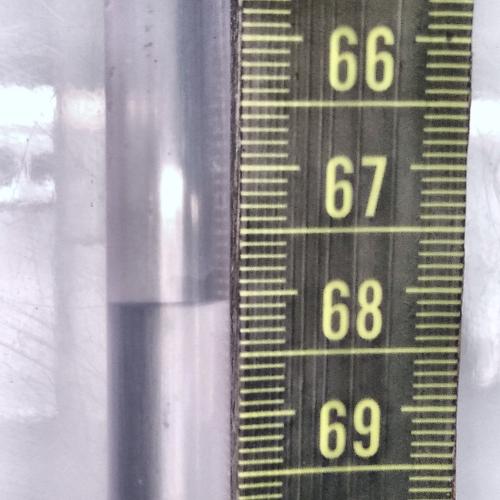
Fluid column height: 68.1 cm